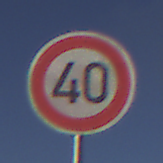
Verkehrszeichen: Geschwindigkeit40
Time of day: SunriseSunset
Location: Outdoor (Nature)
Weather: PartlyCloudy
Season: NotSpecified
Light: Natural